Breast ultrasound image
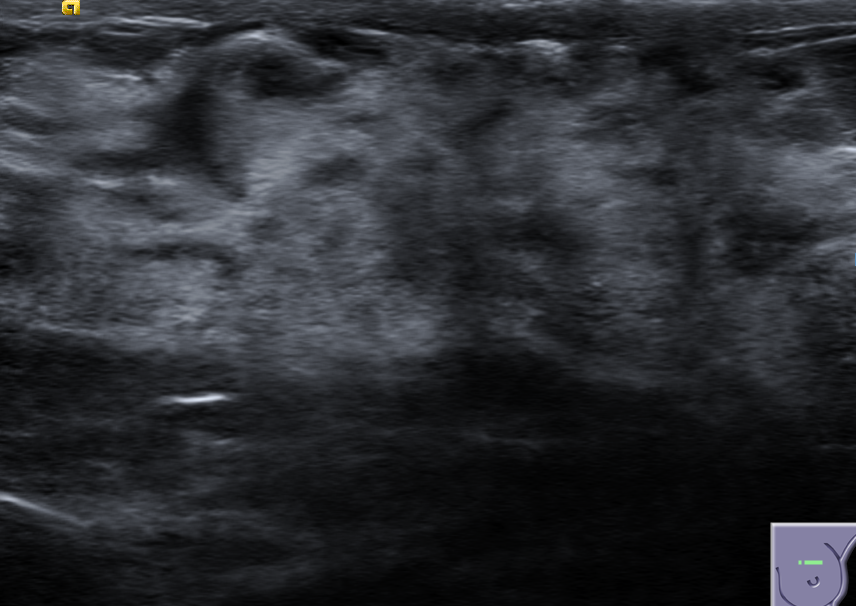
Diagnosis: normal